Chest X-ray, PA view. Patient: 56 years old, sex F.
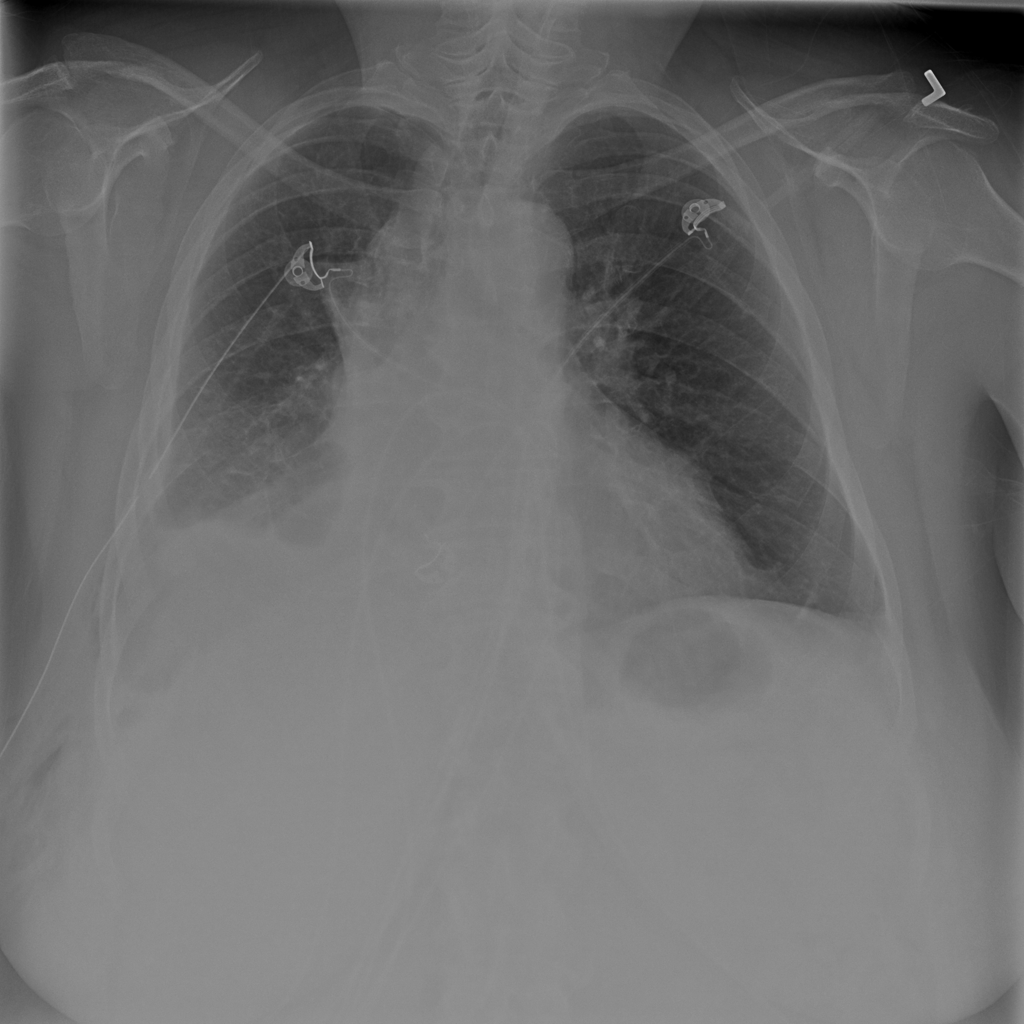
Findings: No Finding